Field crop: maize
Growth stage: 1
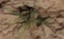
Species: lolium